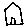
Label: house